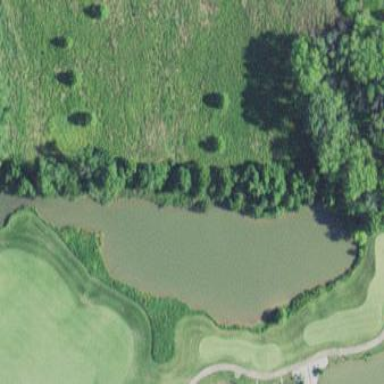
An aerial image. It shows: Scenic view of water hazard on golf course. The natural water feature adds beauty to the landscape.